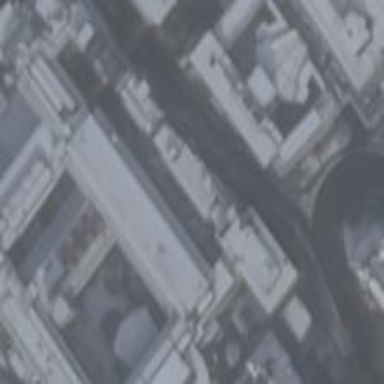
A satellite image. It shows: Hospital building.